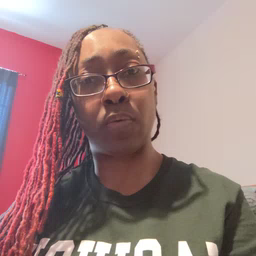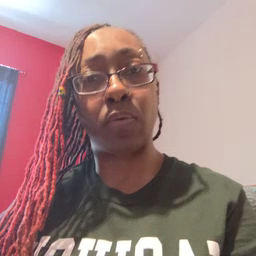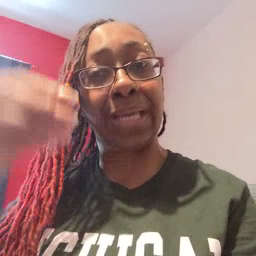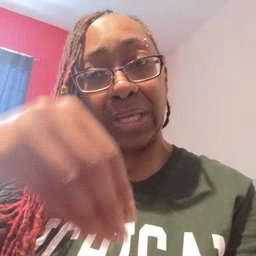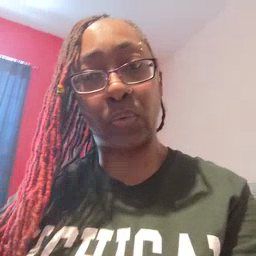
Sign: into